四年级 · 组合几何学
两个完全一样的三角形一定能拼成一个 ( ) 形。
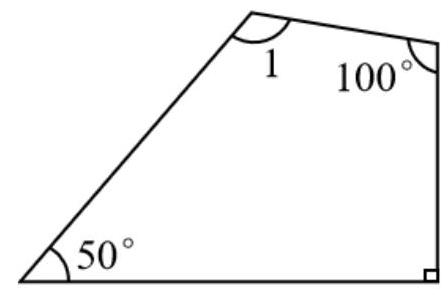
答案: 平行四边